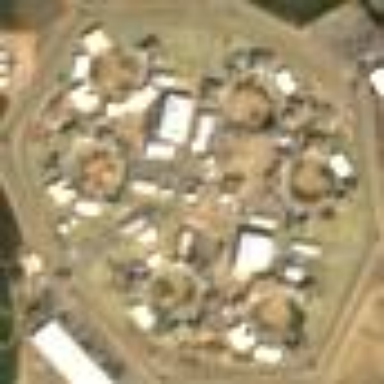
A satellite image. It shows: Prison with surrounding fence.